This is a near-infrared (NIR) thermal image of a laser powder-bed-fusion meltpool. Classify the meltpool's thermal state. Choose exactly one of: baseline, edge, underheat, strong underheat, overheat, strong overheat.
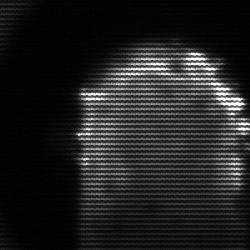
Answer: baseline